Platform: macOS
Application: Chrome
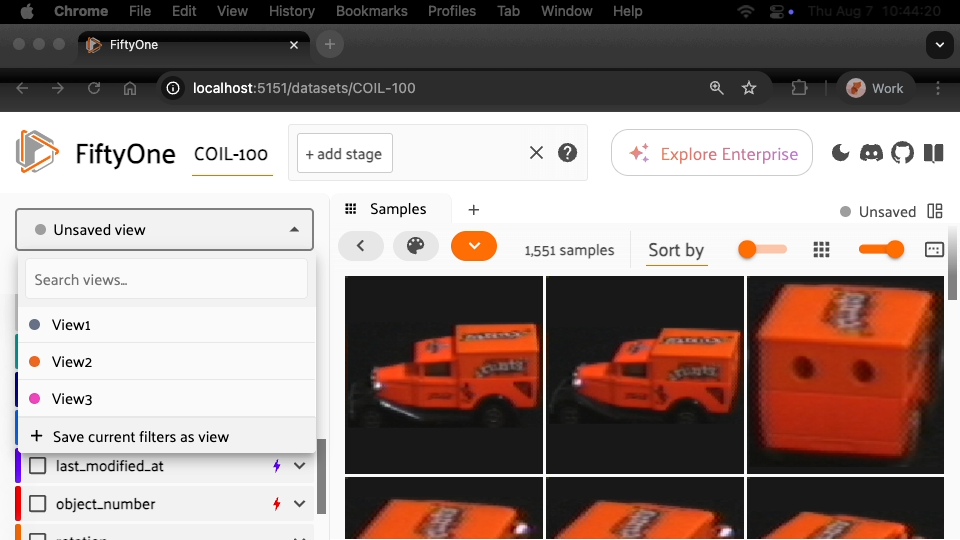
task_description: Load View2 from the saved views menu
action_type: select
element_info: Menu Item
steps_since_start: 1